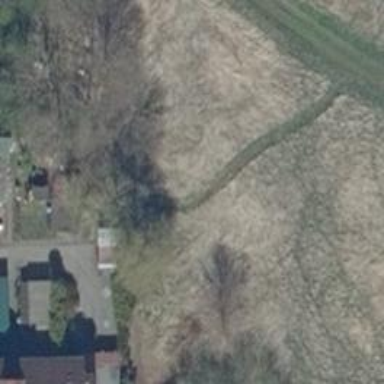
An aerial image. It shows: Path covered in grass.